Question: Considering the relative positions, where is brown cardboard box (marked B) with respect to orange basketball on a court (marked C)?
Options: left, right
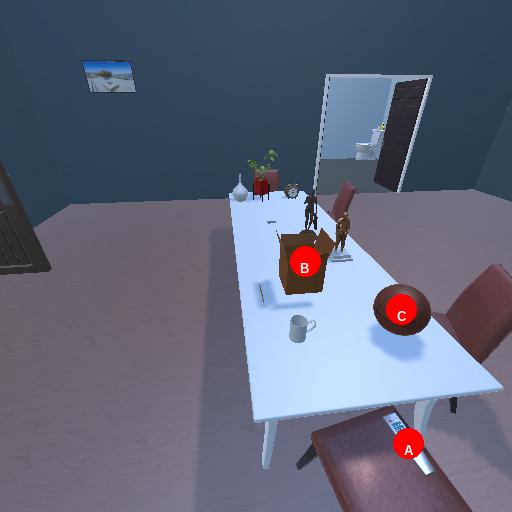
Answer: left